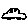
Label: car